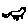
Label: cat